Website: home-depot
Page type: customer-info-address
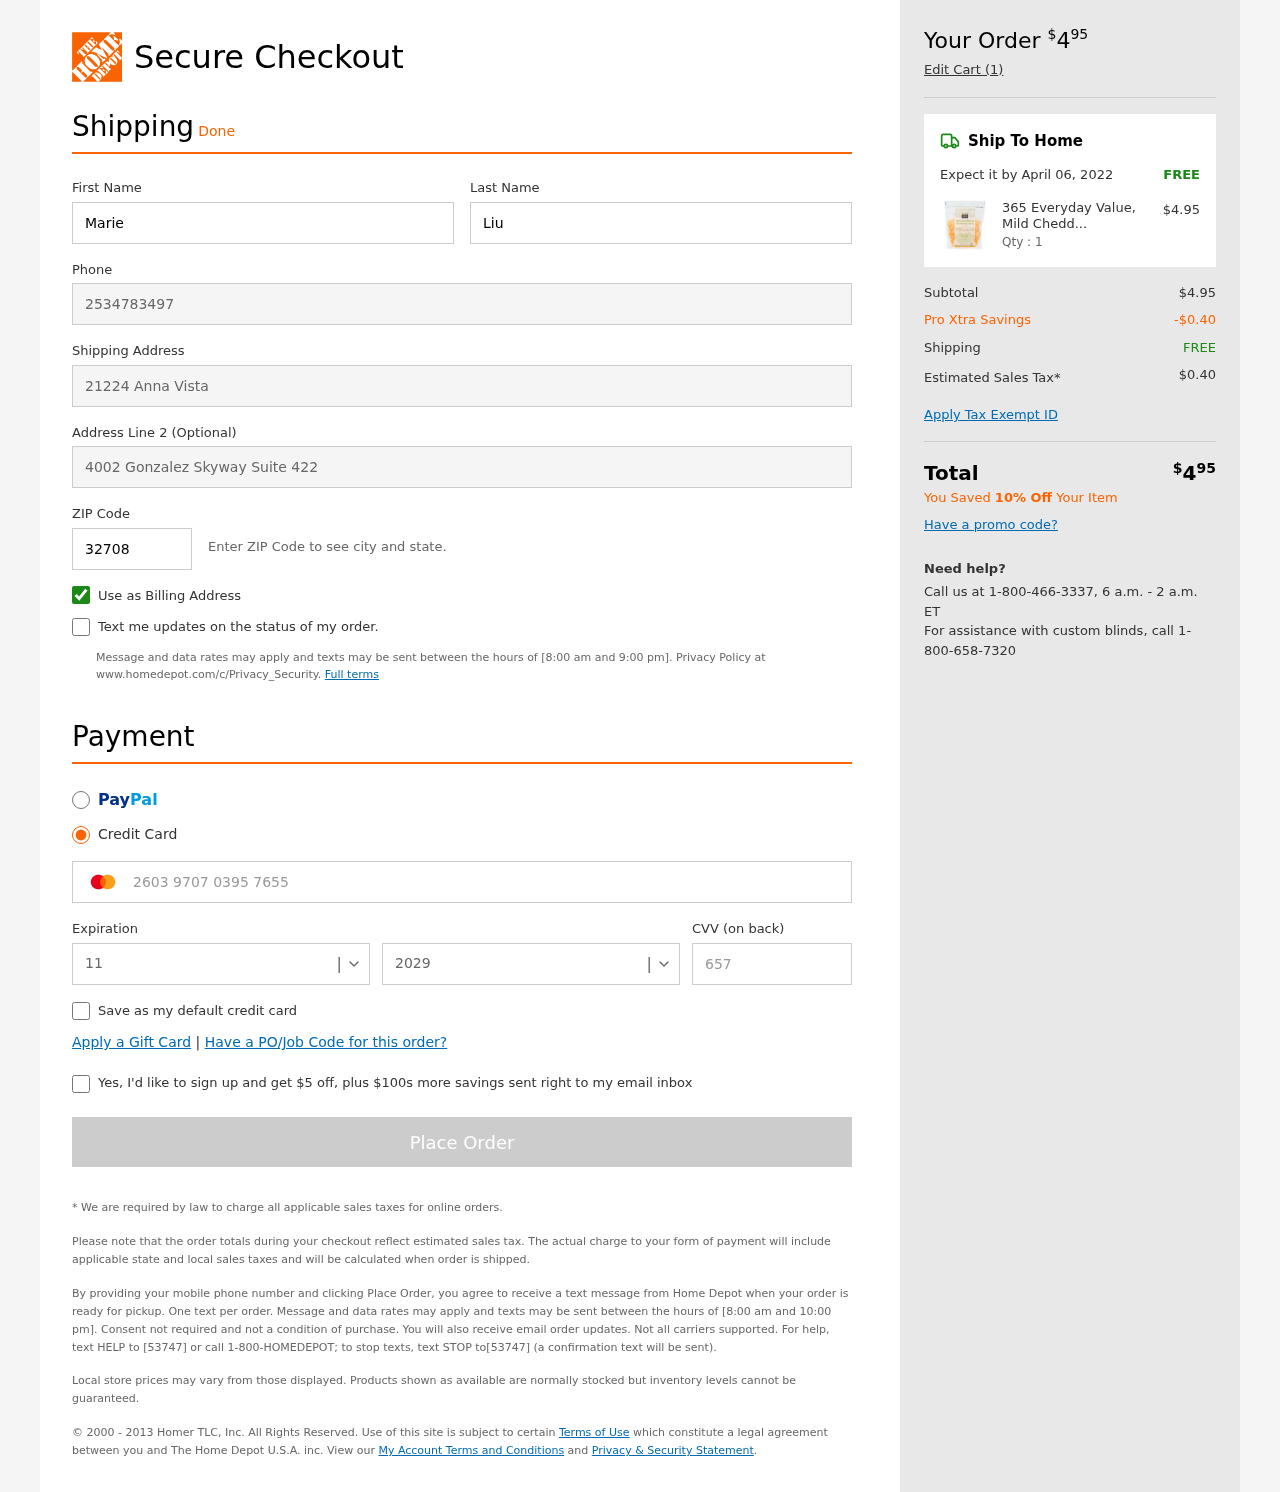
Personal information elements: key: PII_CARD_CVV
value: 657
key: PII_CARD_EXPIRY_MONTH
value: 11
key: PII_CARD_EXPIRY_YEAR
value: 29
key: PII_CARD_NUMBER
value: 2603 9707 0395 7655
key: PII_FIRSTNAME
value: Marie
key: PII_LASTNAME
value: Liu
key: PII_PHONE
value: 2534783497
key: PII_POSTCODE
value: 32708
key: PII_STREET
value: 21224 Anna Vista
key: PII_STREET2
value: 4002 Gonzalez Skyway Suite 422
Product elements: key: PRODUCT1_NAME
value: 365 Everyday Value, Mild Cheddar & Monterey Jack Cheese, Shredded, 12 oz
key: PRODUCT1_PRICE
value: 4.95
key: PRODUCT1_QUANTITY
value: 1
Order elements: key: ORDER_TOTAL
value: $495
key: ORDER_NUM_ITEMS
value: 1
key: ORDER_DELIVERY_DATE
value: April 06, 2022
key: ORDER_SHIPPING_COST
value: FREE
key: ORDER_SUBTOTAL
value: $4.95
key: ORDER_DISCOUNT
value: -$0.40
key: ORDER_SHIPPING_COST2
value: FREE
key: ORDER_TAX
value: $0.40
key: ORDER_TOTAL2
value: $495
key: ORDER_SAVINGS_MESSAGE
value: You Saved 10% Off Your Item